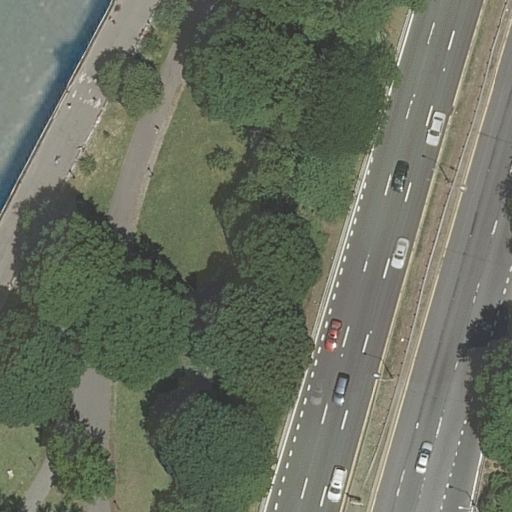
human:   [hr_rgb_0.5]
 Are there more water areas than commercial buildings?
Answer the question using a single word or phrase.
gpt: yes

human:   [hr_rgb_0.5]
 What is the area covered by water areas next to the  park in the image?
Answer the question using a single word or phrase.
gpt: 413m2

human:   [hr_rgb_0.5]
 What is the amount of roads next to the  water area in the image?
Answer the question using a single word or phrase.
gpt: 7

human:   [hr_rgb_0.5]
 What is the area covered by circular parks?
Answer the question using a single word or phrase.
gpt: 0m2

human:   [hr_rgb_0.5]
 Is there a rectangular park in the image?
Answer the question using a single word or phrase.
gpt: yes

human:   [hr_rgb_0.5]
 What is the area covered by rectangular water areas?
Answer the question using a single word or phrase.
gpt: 413m2

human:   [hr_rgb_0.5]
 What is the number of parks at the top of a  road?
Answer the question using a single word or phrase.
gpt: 1

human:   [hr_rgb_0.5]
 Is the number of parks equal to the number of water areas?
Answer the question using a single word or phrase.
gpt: yes

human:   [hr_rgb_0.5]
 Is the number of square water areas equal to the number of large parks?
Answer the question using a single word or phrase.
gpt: yes

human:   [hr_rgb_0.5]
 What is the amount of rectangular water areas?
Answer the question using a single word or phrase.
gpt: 1

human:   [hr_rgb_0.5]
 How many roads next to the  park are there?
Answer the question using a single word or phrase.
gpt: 7

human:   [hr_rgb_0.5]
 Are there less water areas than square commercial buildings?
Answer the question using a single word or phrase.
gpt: no

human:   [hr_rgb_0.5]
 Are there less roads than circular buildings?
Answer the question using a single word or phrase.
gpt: no

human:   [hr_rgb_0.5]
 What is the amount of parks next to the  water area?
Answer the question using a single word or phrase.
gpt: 1

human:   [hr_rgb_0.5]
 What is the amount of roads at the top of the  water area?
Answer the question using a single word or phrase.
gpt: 0

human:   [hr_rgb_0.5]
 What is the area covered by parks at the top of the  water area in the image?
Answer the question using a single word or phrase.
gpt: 434m2

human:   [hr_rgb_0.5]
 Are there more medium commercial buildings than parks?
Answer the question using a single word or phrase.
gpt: no

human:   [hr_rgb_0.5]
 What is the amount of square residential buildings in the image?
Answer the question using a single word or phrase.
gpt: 0

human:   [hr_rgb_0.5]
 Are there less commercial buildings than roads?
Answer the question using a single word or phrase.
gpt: yes

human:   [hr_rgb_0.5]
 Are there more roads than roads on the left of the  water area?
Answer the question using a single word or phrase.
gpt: yes

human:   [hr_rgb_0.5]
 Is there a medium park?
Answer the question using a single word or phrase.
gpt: yes

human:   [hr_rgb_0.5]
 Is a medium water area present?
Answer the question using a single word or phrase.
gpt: yes

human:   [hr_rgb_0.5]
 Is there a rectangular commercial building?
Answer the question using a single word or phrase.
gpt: no

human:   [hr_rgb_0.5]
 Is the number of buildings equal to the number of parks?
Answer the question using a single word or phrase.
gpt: no

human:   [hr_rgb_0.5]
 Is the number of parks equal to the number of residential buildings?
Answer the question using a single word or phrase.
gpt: no

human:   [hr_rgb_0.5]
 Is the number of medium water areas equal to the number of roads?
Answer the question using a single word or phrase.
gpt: no

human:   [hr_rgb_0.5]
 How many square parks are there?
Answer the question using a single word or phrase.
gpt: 0

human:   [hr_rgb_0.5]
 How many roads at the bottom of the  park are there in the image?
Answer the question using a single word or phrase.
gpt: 7

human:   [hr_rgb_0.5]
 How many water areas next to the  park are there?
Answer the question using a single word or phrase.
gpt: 1

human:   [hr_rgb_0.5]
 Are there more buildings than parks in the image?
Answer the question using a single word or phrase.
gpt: no

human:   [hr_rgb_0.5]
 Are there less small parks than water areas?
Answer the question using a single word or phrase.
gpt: yes

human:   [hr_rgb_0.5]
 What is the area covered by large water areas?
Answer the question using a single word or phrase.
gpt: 0m2

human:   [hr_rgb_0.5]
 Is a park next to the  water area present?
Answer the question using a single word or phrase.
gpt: yes

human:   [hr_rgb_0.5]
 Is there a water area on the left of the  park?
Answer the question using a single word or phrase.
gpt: yes

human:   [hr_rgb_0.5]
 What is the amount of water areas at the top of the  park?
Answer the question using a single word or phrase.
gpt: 0

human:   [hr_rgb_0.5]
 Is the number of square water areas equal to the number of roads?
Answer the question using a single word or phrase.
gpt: no